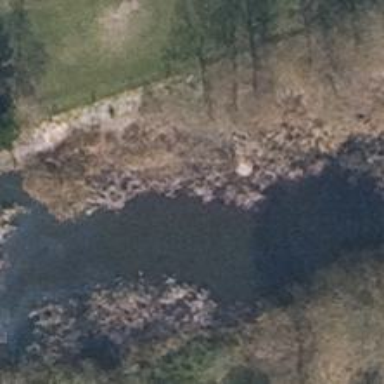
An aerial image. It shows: Natural oxbow water feature.